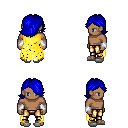
a pixel art fantasy rpg character, male body template, human, dark skin, yellow tattered cape, gold greaves, blue swoop hairstyle, white cloth bracers, white slippers, four views (front, back, left, right), 2x2 character sprite sheet, small pixel art, hard edges, no anti-aliasing